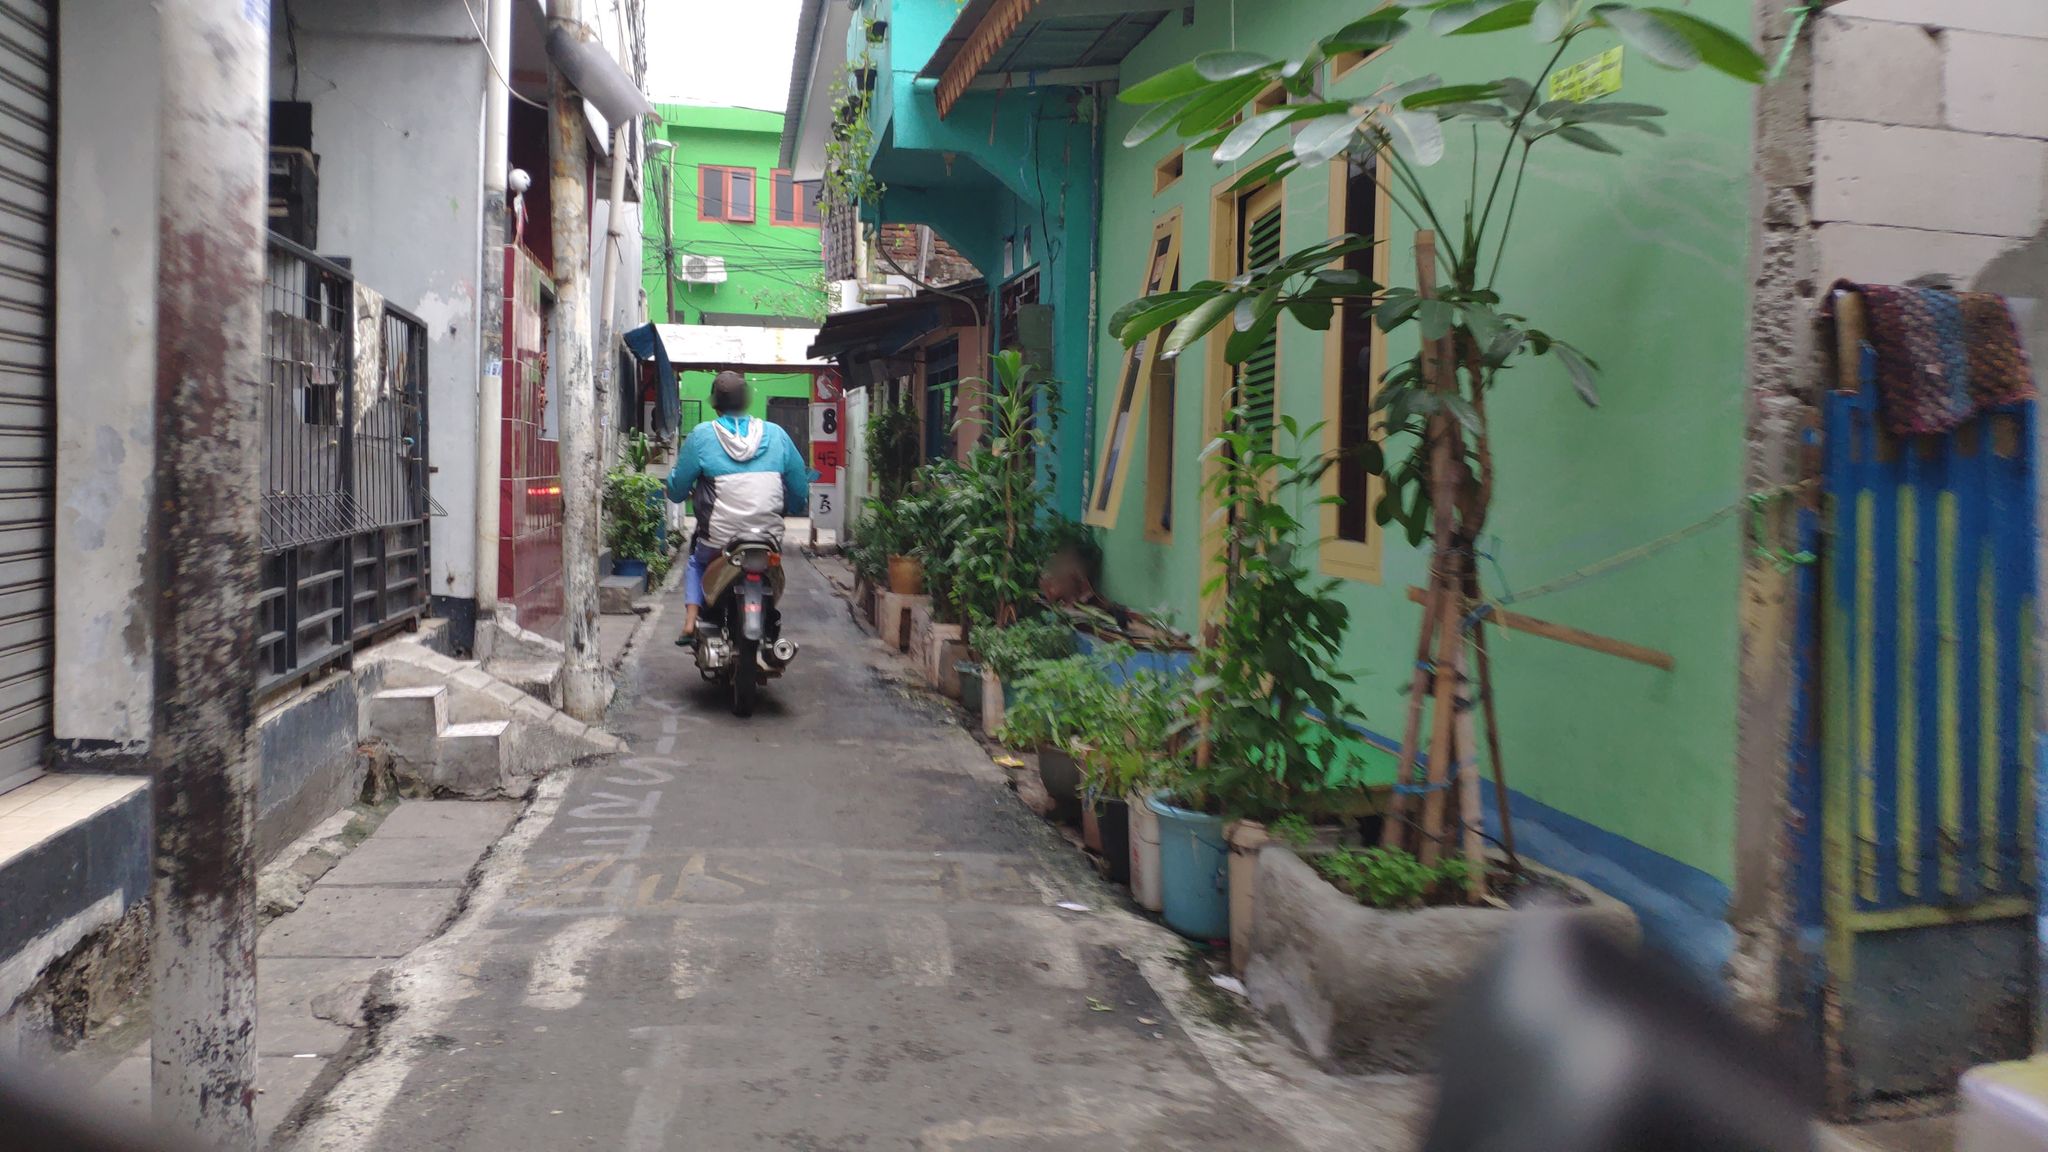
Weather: clear
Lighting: day
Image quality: good
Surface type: walking surface
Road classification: living_street
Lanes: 1
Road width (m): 2.5
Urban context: urban centre
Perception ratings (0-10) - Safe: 7.12, Lively: 3.69, Beautiful: 0.61, Boring: 1.58, Depressing: 2.27, Wealthy: 2.99